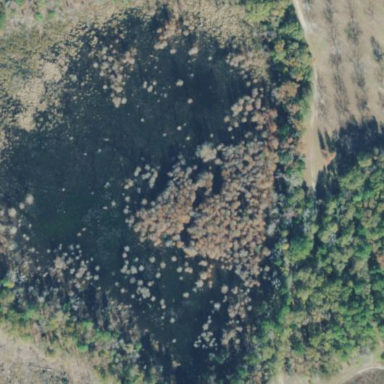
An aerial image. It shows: Swampy wetland area known as Forested Wetland.